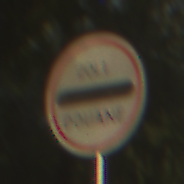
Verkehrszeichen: Zollstelle
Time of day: SunriseSunset
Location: Outdoor (Suburban)
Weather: Clear
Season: NotSpecified
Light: Natural